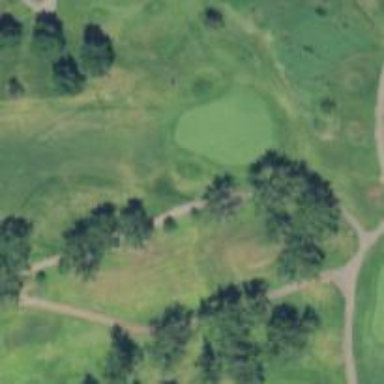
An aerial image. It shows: View of golf hole.